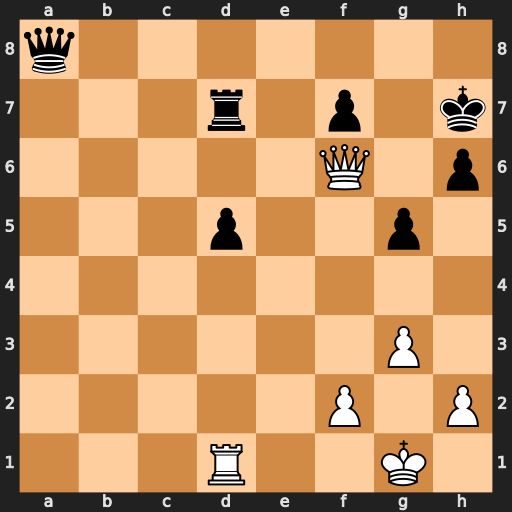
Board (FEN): q7/3r1p1k/5Q1p/3p2p1/8/6P1/5P1P/3R2K1
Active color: w
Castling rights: -
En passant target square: -
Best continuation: Qf5+ Kg7 Qxd7